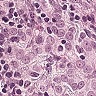
Metastatic tissue present: yes